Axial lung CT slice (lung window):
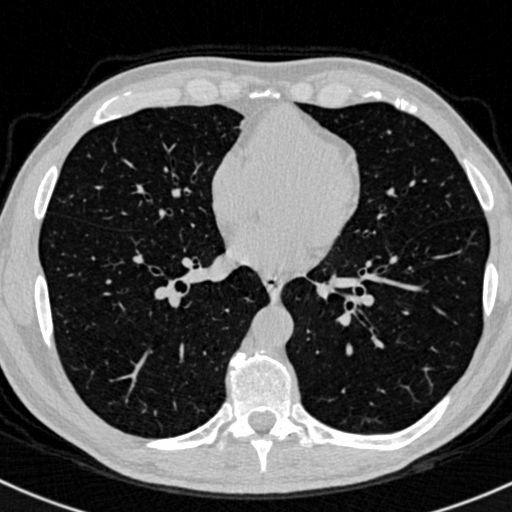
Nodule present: no